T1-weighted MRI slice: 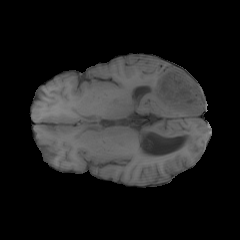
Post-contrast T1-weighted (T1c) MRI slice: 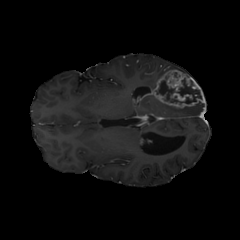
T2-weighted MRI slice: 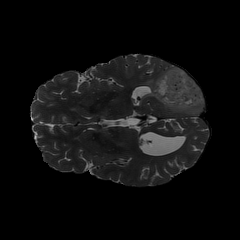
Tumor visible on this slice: yes